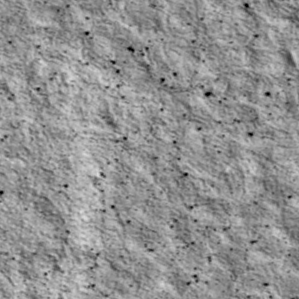
Label: non_frost